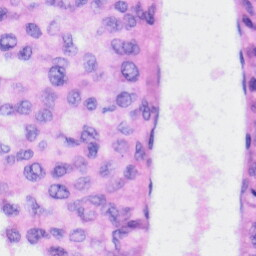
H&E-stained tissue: Liver